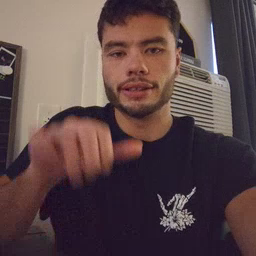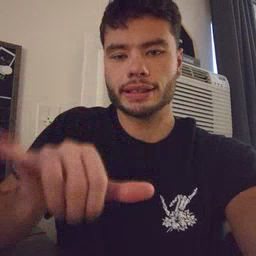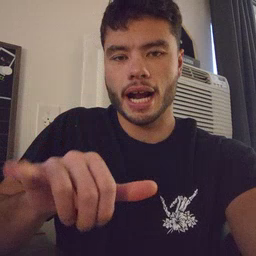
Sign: stay